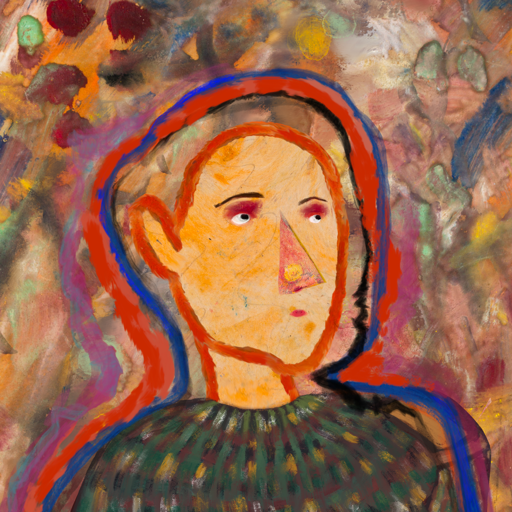
Background: Mother_And_Son_Mother, Head And Neck Side: Experience, Face Side: Irani, Bust: After_Raid, Hair Side: Experience, Head Accessory: Blank, Second Necklace: Blank, Necklace: Blank, Baby: Blank